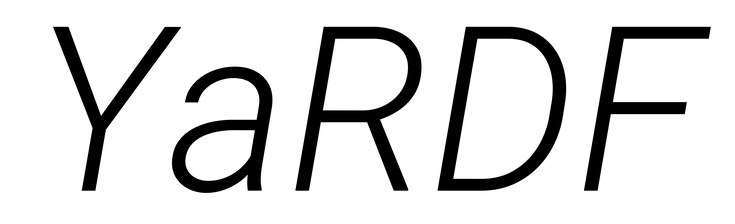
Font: Roboto-Italic_Light_Italic